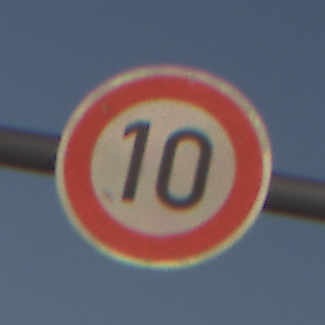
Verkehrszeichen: Geschwindigkeit10
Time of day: SunriseSunset
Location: Outdoor (Nature)
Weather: Clear
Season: NotSpecified
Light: Natural